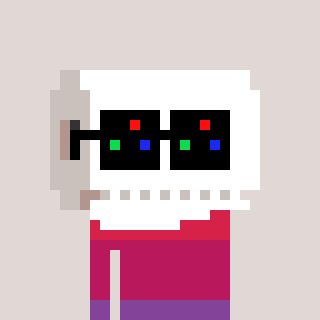
a pixel art character with square black sunglasses, a toiletpaper-full-shaped head and a darkbrown-colored body on a warm background